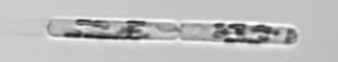
Label: Dactyliosolen_fragilissimus